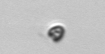
Label: Pyramimonas